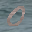
Label: 0